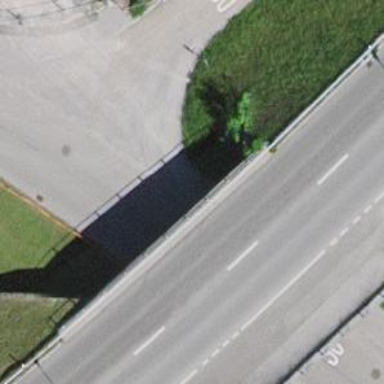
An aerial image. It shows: Wall barrier.